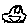
Label: car